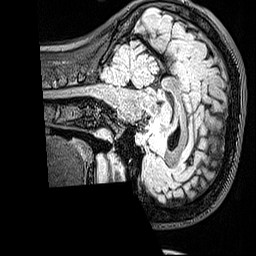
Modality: FLAIR
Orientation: sagittal
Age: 20
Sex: female
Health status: healthy
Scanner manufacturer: siemens
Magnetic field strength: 3 T
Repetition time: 5 s
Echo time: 0.388 s